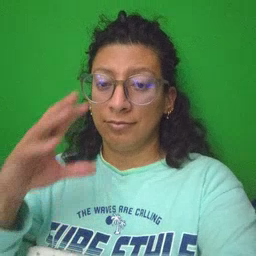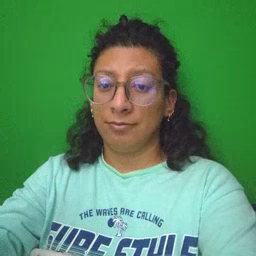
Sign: go